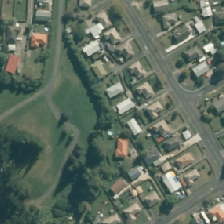
Land cover: urban_parkland